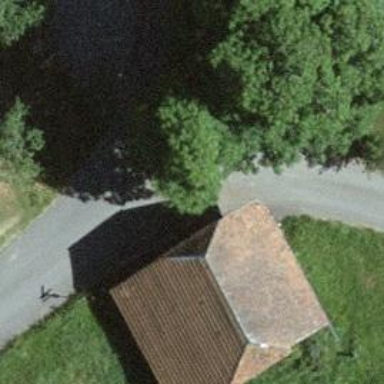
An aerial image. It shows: Rural barn.